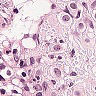
Metastatic tissue present: yes